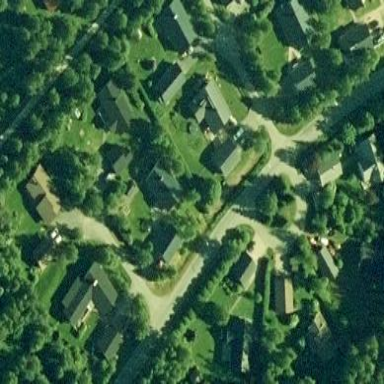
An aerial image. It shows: Residential area.